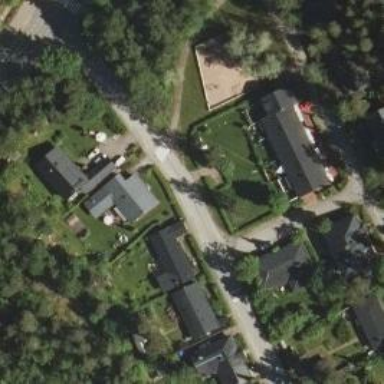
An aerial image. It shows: Smooth asphalt road in residential area.